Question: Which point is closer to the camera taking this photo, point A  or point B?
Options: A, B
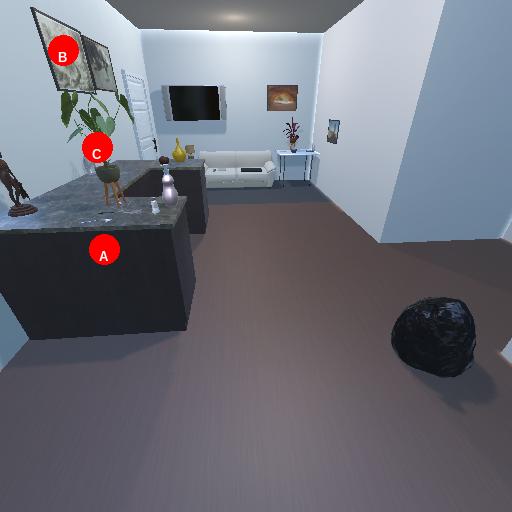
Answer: A